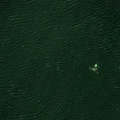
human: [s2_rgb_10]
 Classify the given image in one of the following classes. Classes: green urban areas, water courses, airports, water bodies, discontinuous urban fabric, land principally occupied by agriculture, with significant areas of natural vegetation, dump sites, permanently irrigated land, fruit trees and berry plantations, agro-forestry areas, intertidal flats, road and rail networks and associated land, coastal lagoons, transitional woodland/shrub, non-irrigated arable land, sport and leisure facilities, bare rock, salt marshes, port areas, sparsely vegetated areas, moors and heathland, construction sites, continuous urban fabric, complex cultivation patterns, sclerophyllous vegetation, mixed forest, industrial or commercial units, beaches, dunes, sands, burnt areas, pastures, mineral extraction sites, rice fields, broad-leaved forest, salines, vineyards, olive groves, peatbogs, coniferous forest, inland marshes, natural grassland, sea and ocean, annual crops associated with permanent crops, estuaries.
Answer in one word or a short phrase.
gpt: sea and ocean